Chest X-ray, AP view. Patient: 7 years old, sex F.
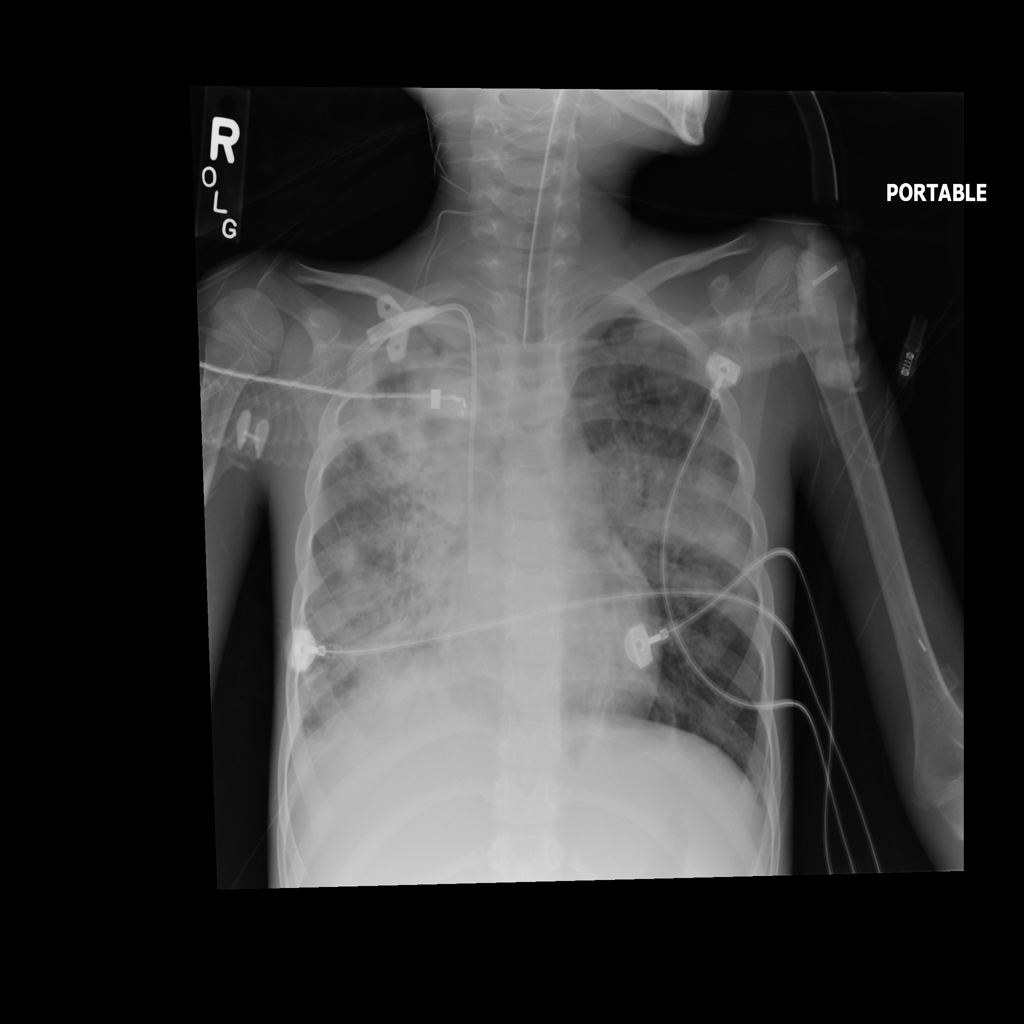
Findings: Consolidation, Effusion